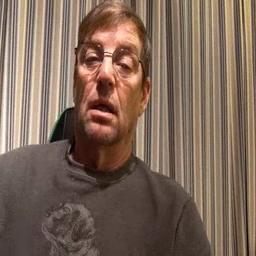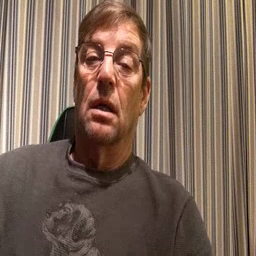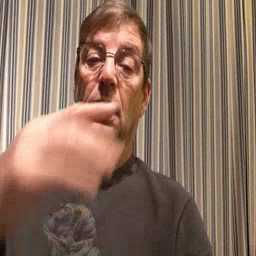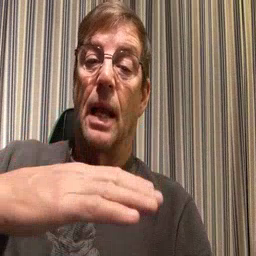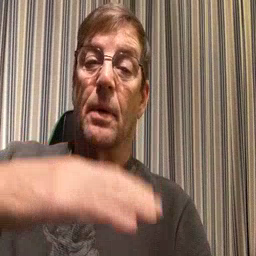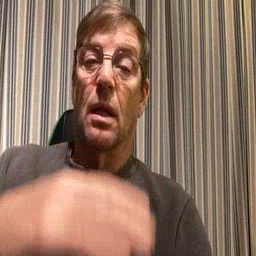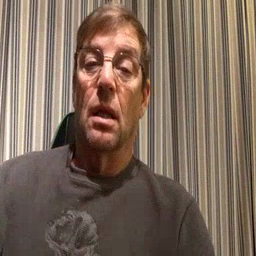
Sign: table